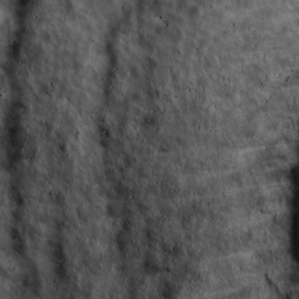
Label: non_frost